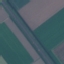
Land use / land cover: Highway